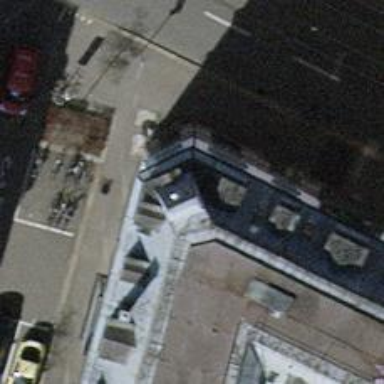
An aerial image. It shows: Bar.